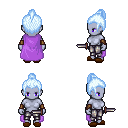
a pixel art fantasy rpg character, female body template, dark elf, purple skin, lavender cape, metal pants, white cyan short topknot hairstyle, cloth bracers, brown slippers, dagger, four views (front, back, left, right), 2x2 character sprite sheet, small pixel art, hard edges, no anti-aliasing